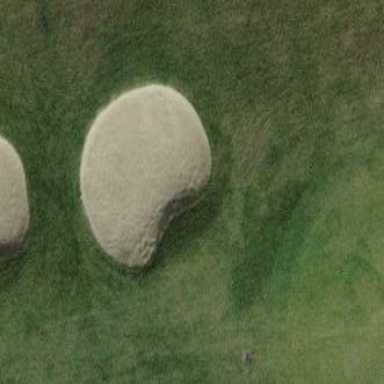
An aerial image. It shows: Sand bunker on golf course.